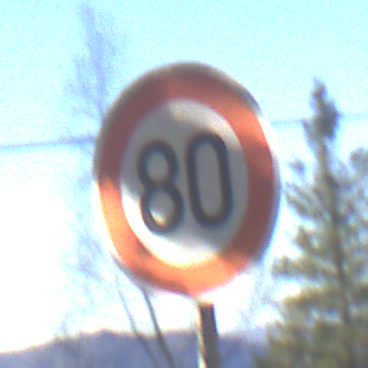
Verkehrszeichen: Geschwindigkeit80
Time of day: MorningAfternoon
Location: Outdoor (Nature)
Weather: Clear
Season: Winter
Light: Natural